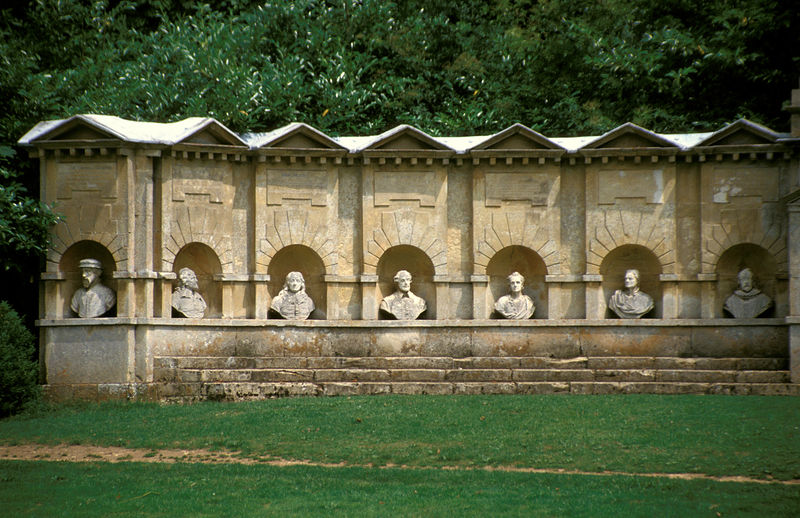
Titel: Elysian Fields, Temple of British Worthies
Künstler: William Kent
Standort: Stowe, Buckinghamshire
Institution: Stowe Landscape Gardens
Schlagwörter: baum, blätter, kopf, laub, mann, schatten, weiß, bäume, frauen, gelb, grün, menschen, ocker, braun, bunt, frau, hell, hintergrund, hut, köpfe, licht, marmor, männer, pfeiler, säulen, anlage, dach, gras, park, rasen, weg, wiese, alt, bart, mütze, wand, architektur, geschichte, sockel, stein, gelehrte, natur, wind, büsche, pfad, musiker, england, wald, rund, garten, skulptur, sommer, bogen, dächer, giebel, mauer, allee, hecke, barun, figuren, rundbogen, spur, treppe, treppen, dichter, inschrift, büste, stufe, stufen, bronze, plastik, podest, galerie, foto, fotografie, bögen, nische, arkade, porträts, denkmal, friedhof, bildnisse, portraits, halbrund, sandfarben, dreiecksgiebel, rustika, sims, gesims, skulpturen, plastiken, statuen, grab, gräber, rundbögen, sieben, ehre, könige, büsten, erinnerung, mausoleum, hacke, grabmal, nischen, ädikula, inschriften, andenken, zahnschnitt, rustifizierung, edicola, keilstein, denkmäler, ehrenmal, mauernische, urnen, porträtgalerie, persönlichkeiten, bildnisbüsten, historische, uomini illustri, wellendach, bäume grün, #denkmal, käpfe